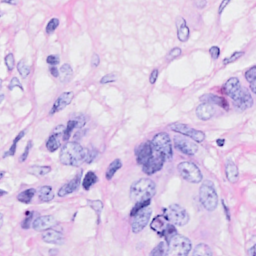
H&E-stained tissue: Breast